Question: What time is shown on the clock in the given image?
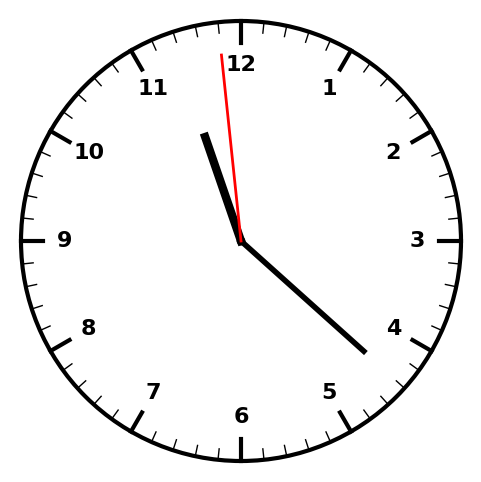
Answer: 11:21:59